Field crop: maize
Growth stage: 1
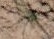
Species: salsola